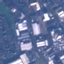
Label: Industrial